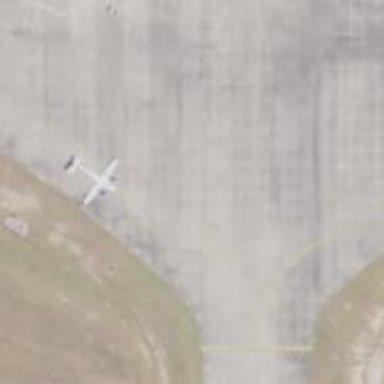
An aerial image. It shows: Image of taxiway at airport.